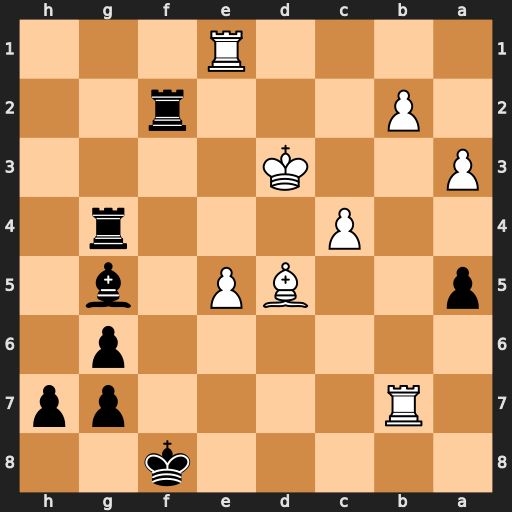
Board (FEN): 5k2/1R4pp/6p1/p2BP1b1/2P3r1/P2K4/1P3r2/4R3
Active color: b
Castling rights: -
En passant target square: -
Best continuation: Rd2+ Kc3 Rg3+ Re3 Bxe3